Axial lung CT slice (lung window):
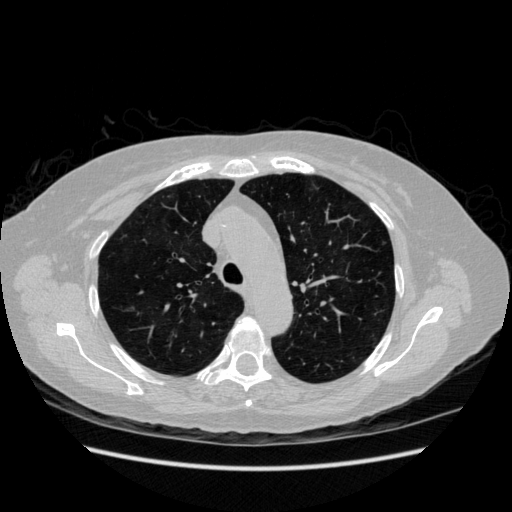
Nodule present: no